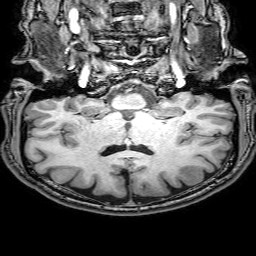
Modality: T1w
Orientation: sagittal
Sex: male
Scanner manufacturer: philips
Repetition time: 0.008257 s
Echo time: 0.00379 s